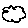
Label: cloud